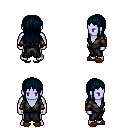
a pixel art fantasy rpg character, male body template, dark elf, purple skin, gray robe, metal pants, raven unkempt hairstyle, cloth bracers, brown slippers, four views (front, back, left, right), 2x2 character sprite sheet, small pixel art, hard edges, no anti-aliasing